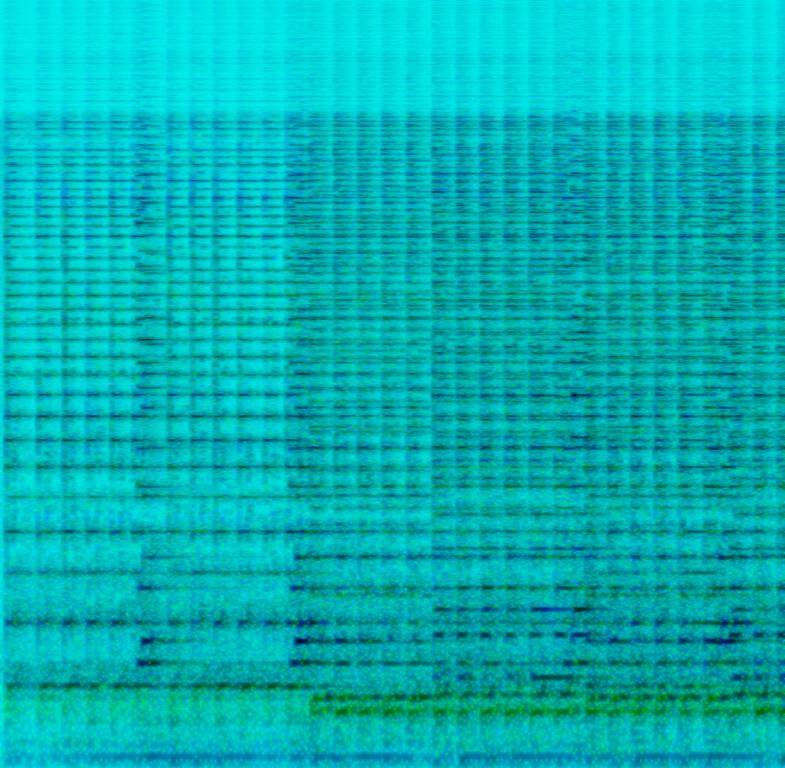
This music is instrumental . The tempo is fast with a vibrant and vivacious Harpsichord solo of the famous composition of the French composer Jean-Philippe Rameau. The music is complex, lively, spirited, enchanting, playful , engaging and a masterpiece.